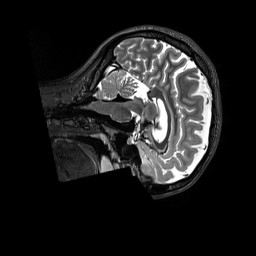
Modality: T2w
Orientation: sagittal
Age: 22
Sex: female
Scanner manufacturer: siemens
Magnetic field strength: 3 T
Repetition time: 3.2 s
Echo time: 0.728 s